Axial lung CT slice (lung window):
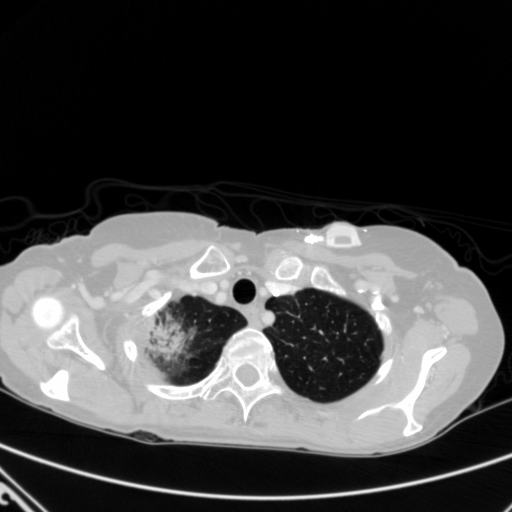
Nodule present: no